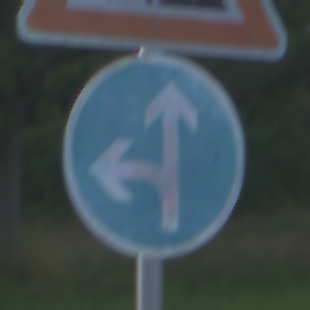
Verkehrszeichen: VorgeschriebeneFahrtrichtungGeradeausOderLinks
Zusatzzeichen oben: Arbeitsstelle
Umgebung: Outdoor, Nature
Tageszeit: MorningAfternoon
Wetter: PartlyCloudy
Licht: Natural
Jahreszeit: NotSpecified
Kontrast: MediumContrast